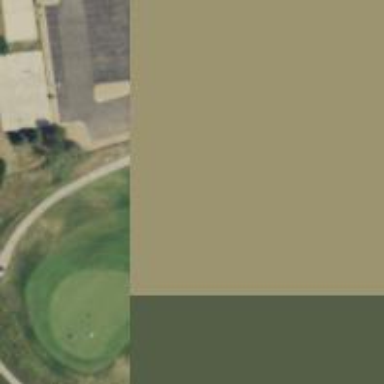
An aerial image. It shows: Footway road used also as golf cart path.